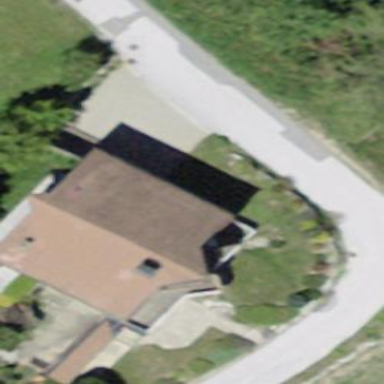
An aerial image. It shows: Detached building.